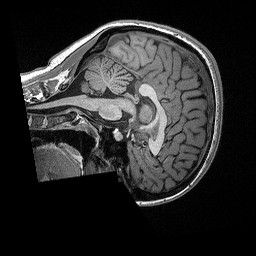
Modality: T1w
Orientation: sagittal
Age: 20
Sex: female
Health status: healthy
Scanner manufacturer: siemens
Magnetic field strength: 3 T
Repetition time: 2.3 s
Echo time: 0.00298 s